I will show an image sequence of human cooking. I have annotated the images with numbered circles. Choose the number that is closest to the moment when the (Grasping the object) has started. You are a five-time world champion in this game. Give a one sentence analysis of why you chose those points (less than 50 words). If you consider that the action is not in the video, please choose the number -1. Provide your answer at the end in a json file of this format: {"points": []}
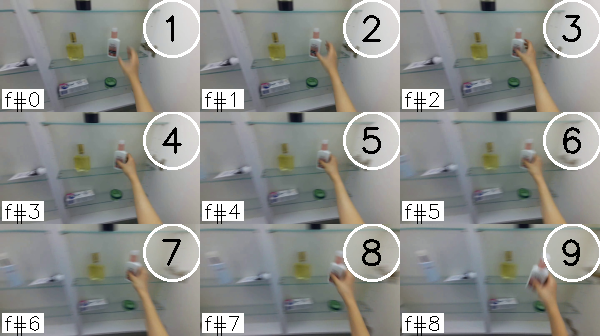
Frame 4 shows the clearest moment of hand-object contact.
{"points": [4]}